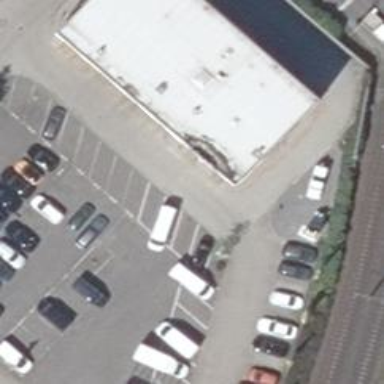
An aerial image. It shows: Car rental service.